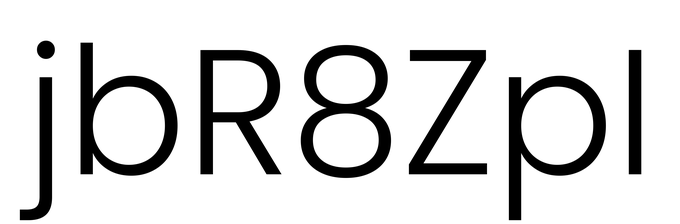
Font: Poppins-Light